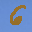
Label: 6